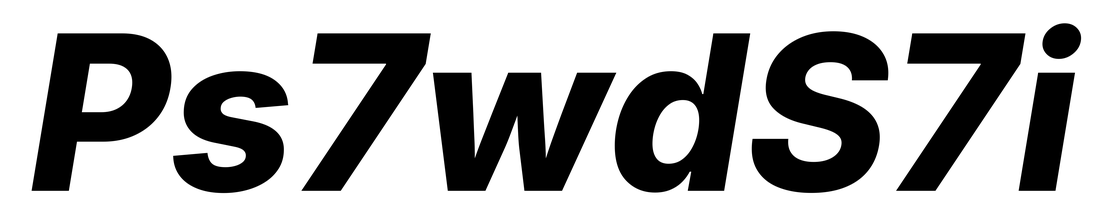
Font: Inter-Italic_ExtraBold_Italic